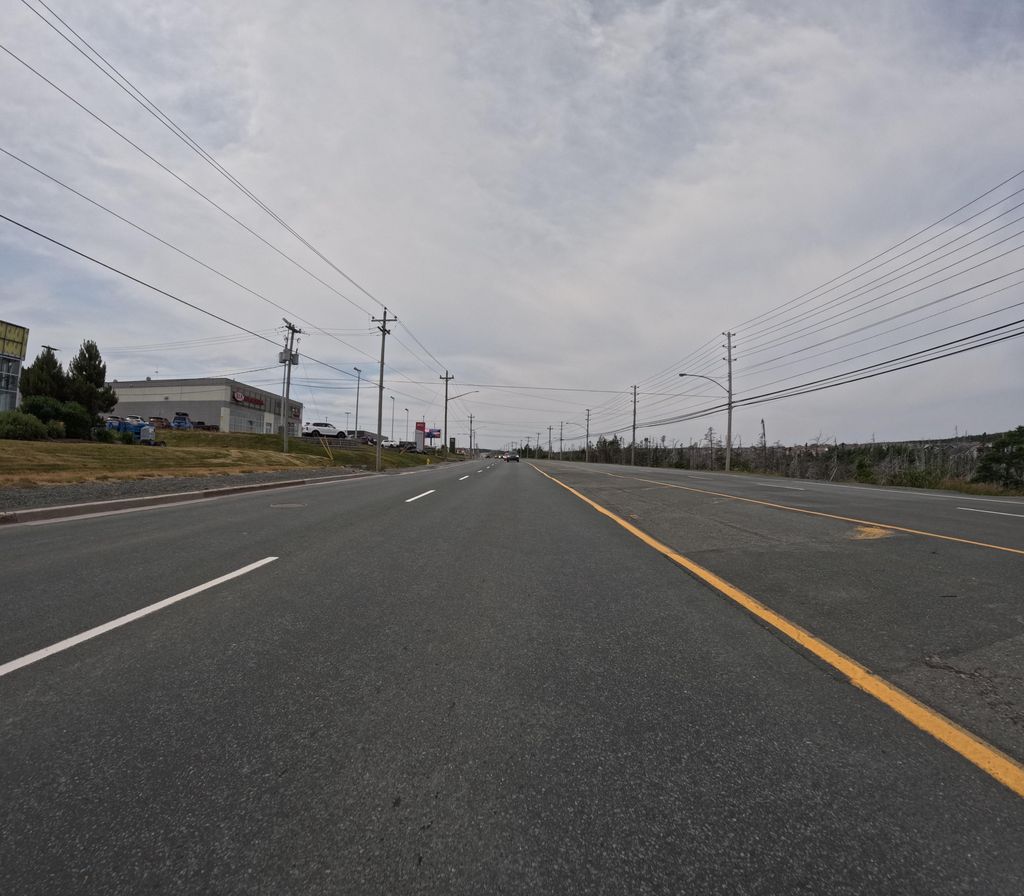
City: st_johns